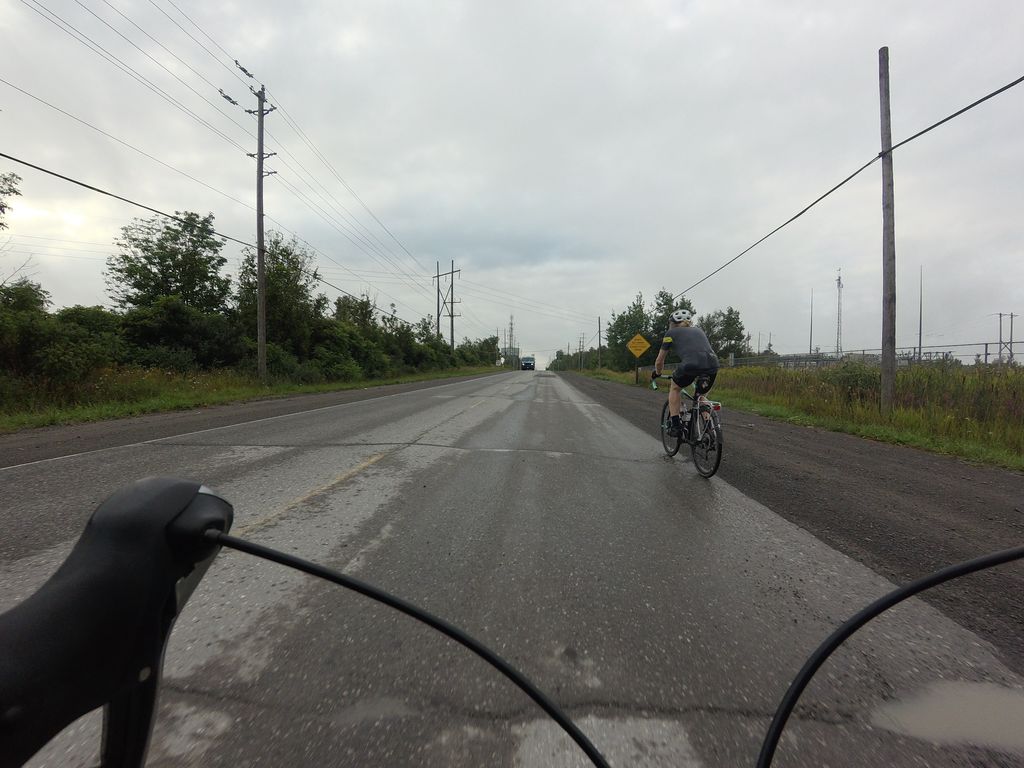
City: ottawa-gatineau